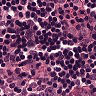
Metastatic tissue present: no